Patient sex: M
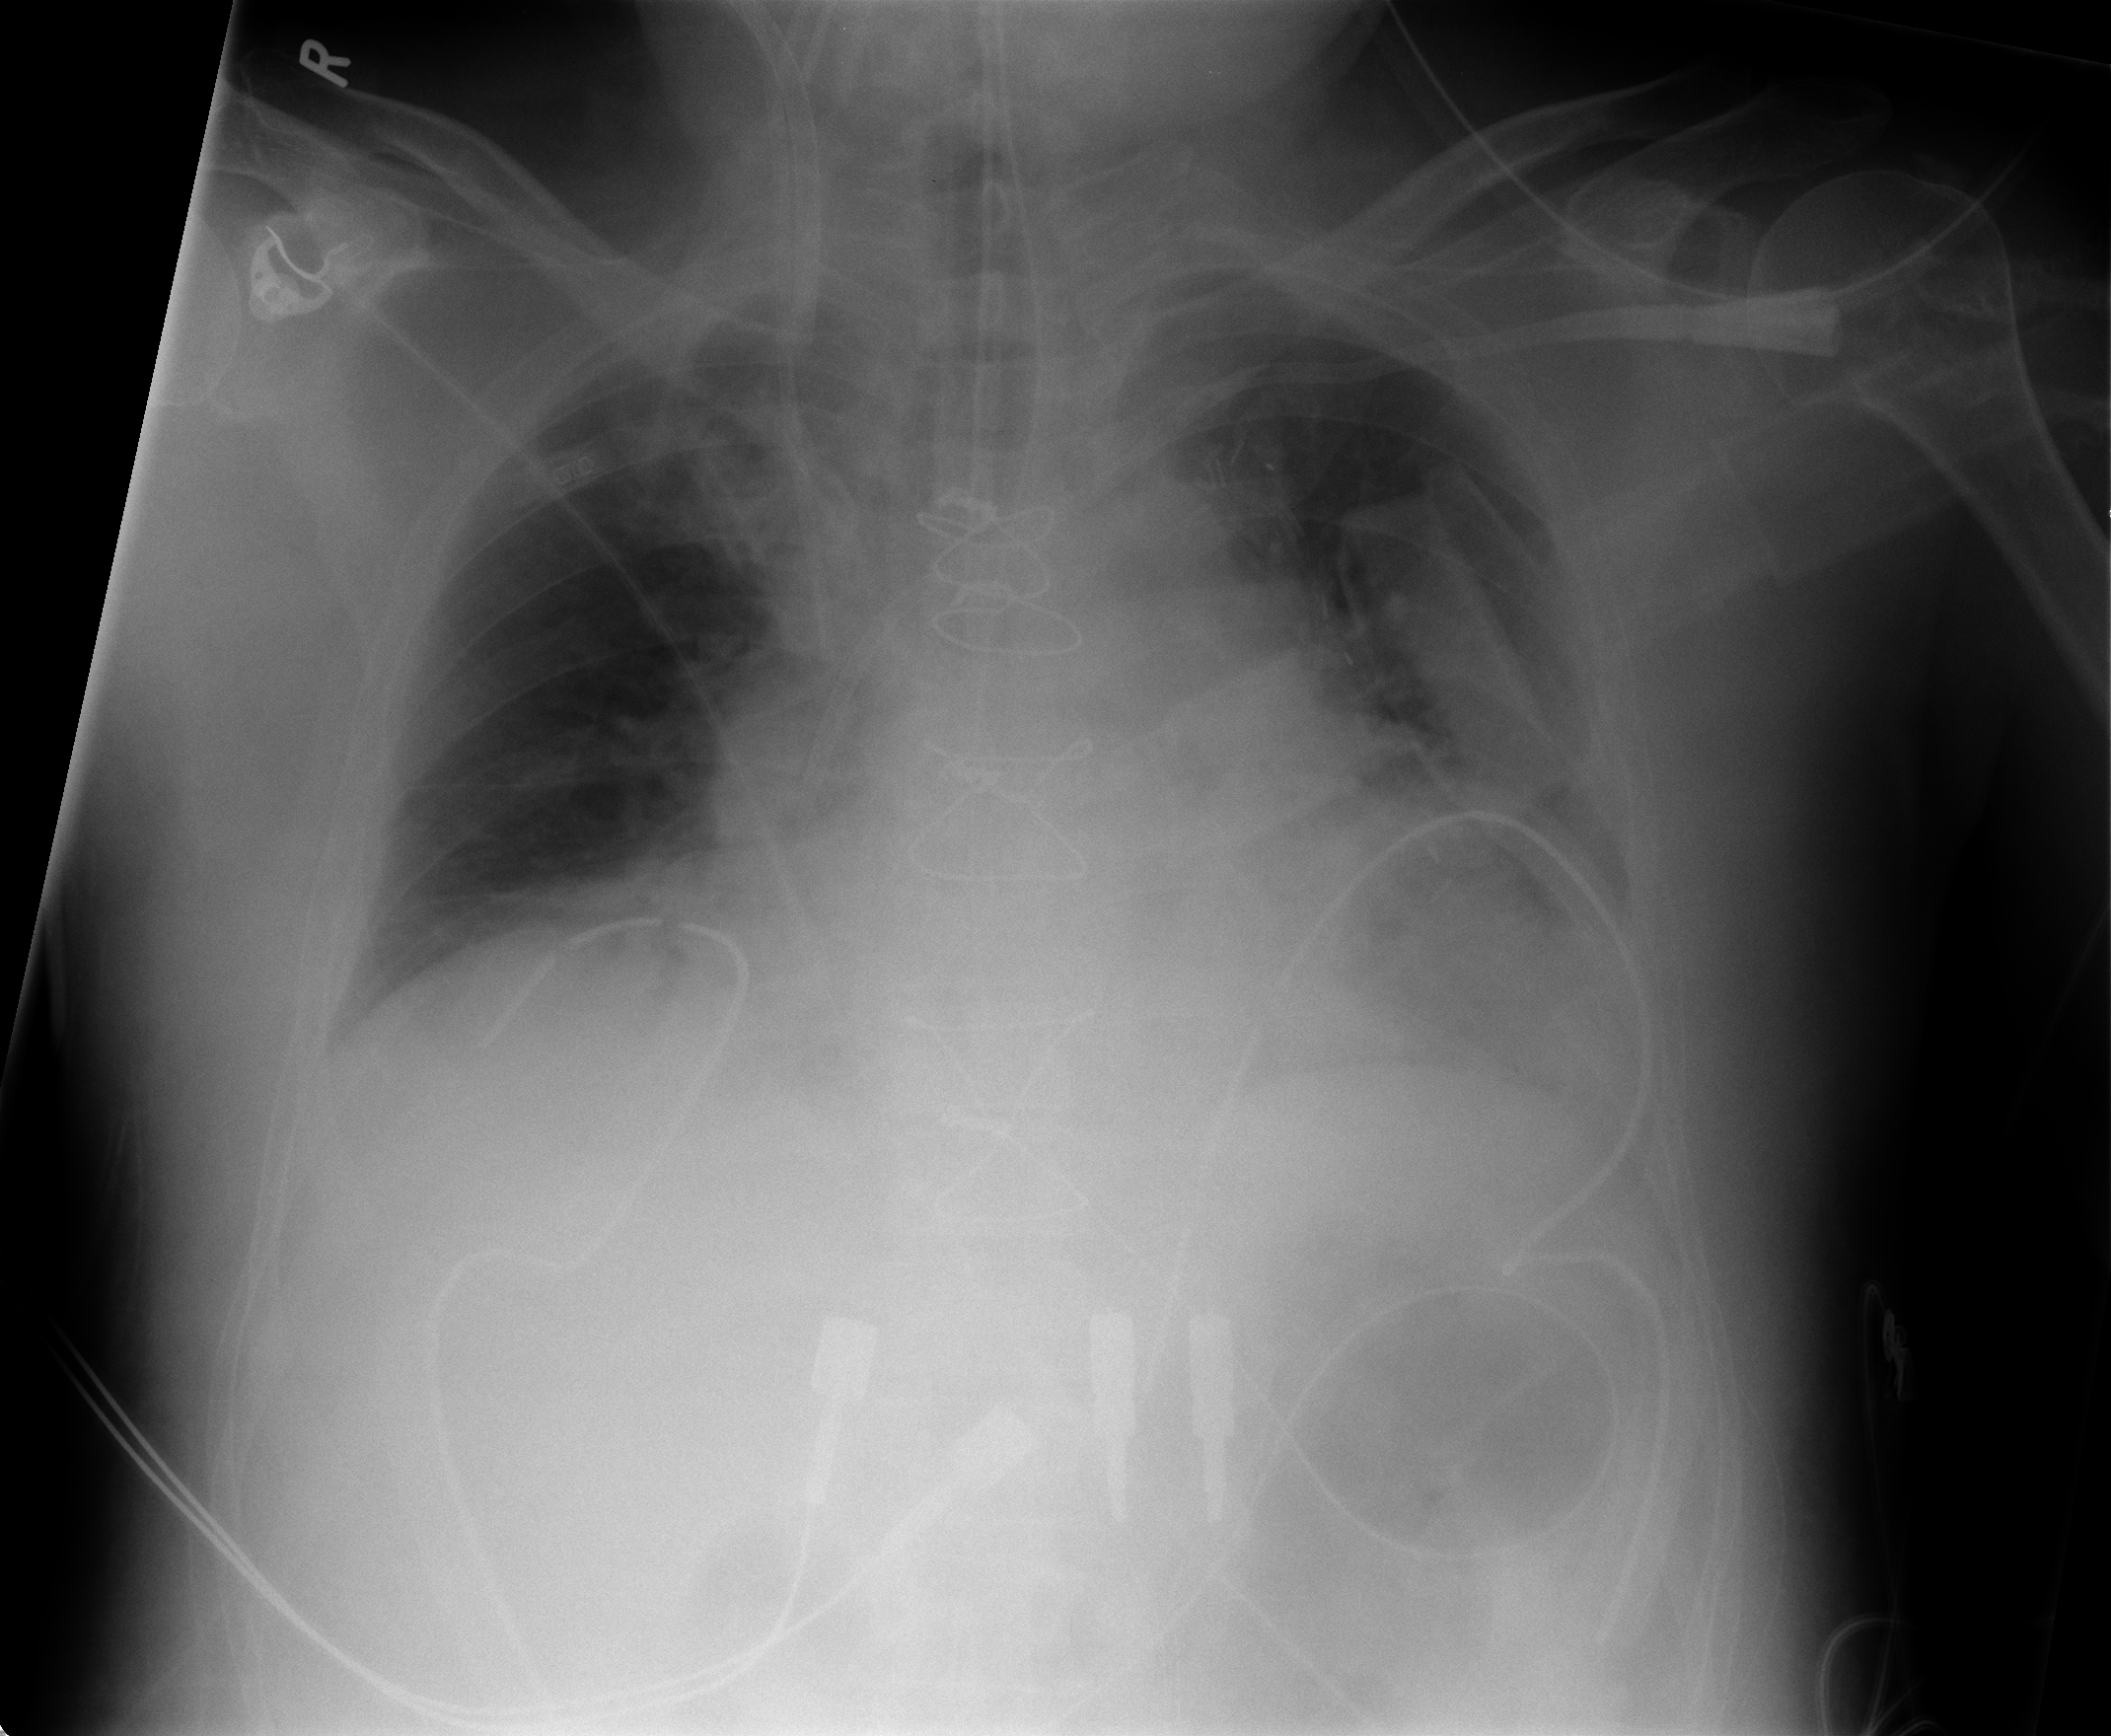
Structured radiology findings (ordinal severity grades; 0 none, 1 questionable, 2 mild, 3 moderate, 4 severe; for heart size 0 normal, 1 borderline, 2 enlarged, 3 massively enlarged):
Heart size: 3
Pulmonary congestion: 3
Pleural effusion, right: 1
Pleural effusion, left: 3
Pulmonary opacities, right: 0
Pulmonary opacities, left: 2
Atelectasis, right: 2
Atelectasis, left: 2